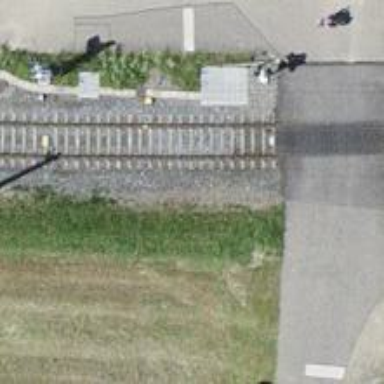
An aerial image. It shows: Railway signal.